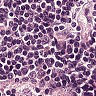
Metastatic tissue present: no